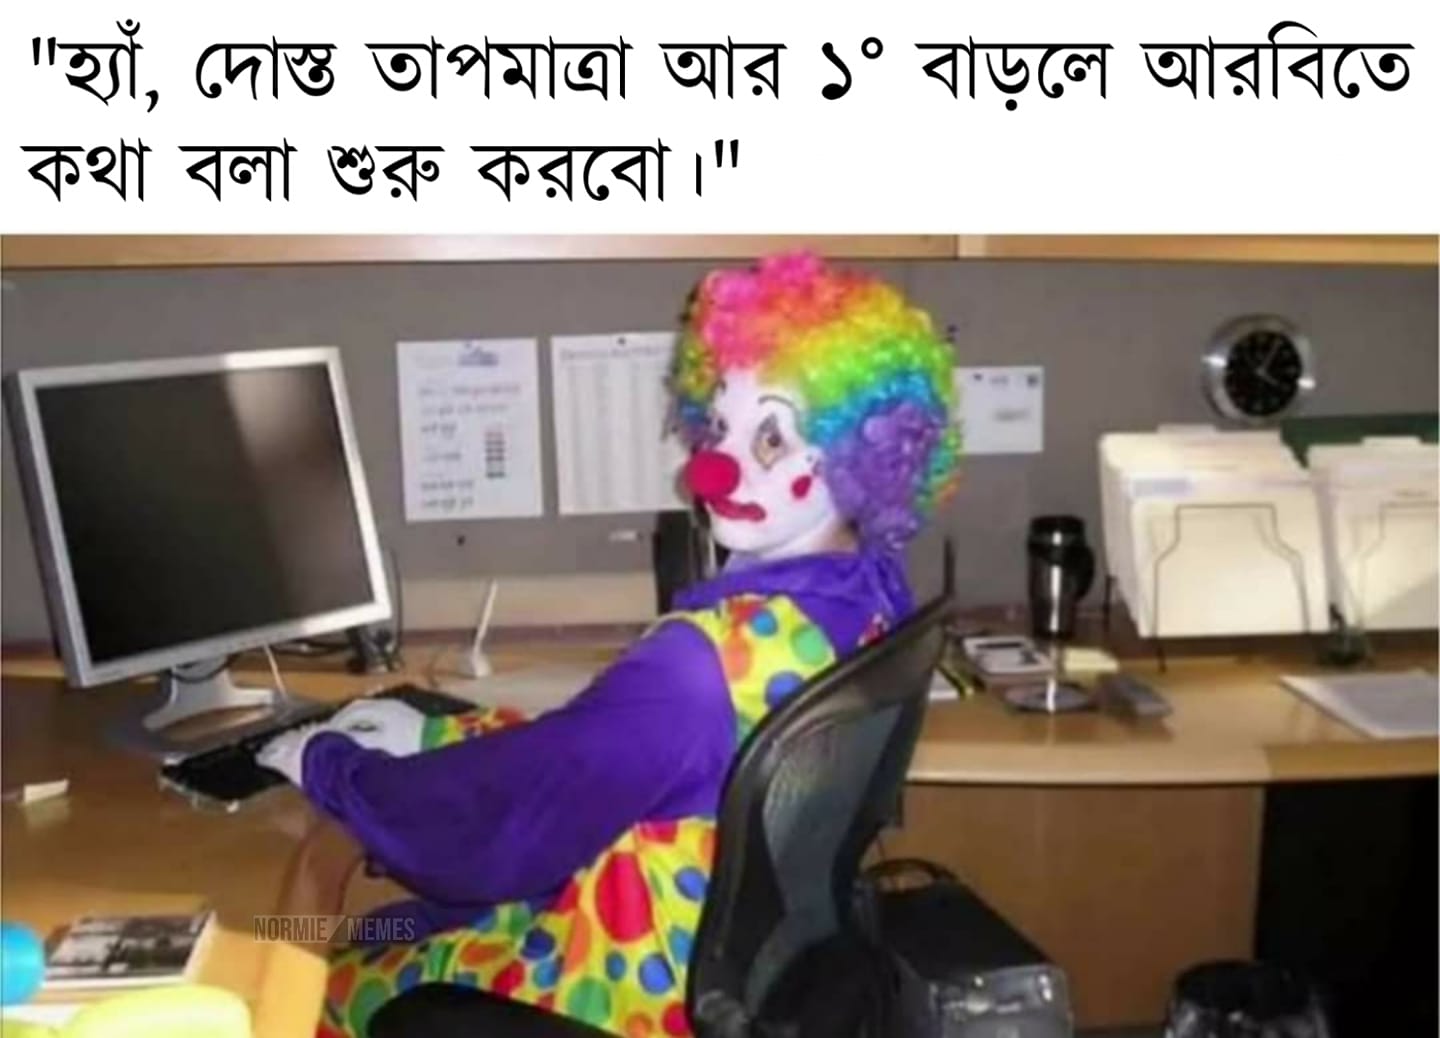
Text: হ্যা দোস্ত তাপমাত্রা আর ১ বাড়লে আরবিতে কথা বলা শুরু করবো
Label: Non Hate